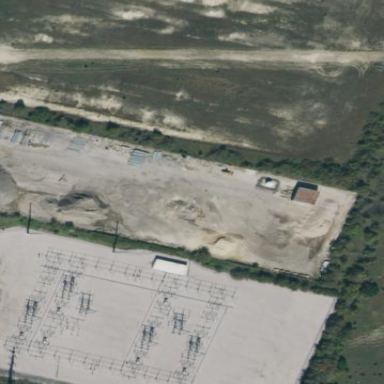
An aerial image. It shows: Outdoor power substation surrounded by fence. The substation is specifically for distribution purposes.